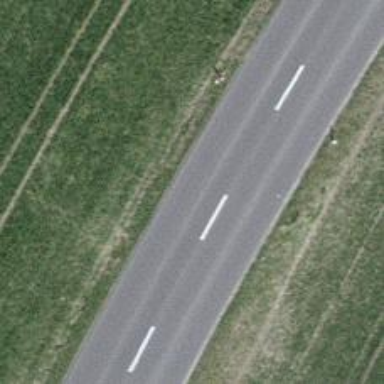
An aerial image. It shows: Tertiary road with asphalt surface.